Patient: sex F, age 55
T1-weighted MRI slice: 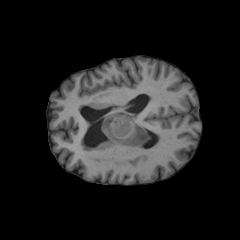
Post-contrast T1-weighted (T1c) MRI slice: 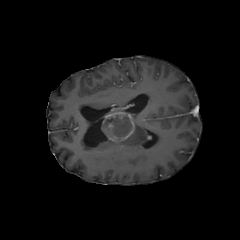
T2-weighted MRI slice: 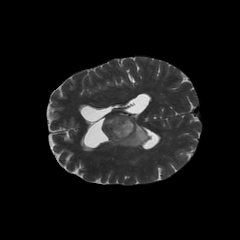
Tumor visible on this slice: yes
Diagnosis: Glioblastoma, IDH-wildtype
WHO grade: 4